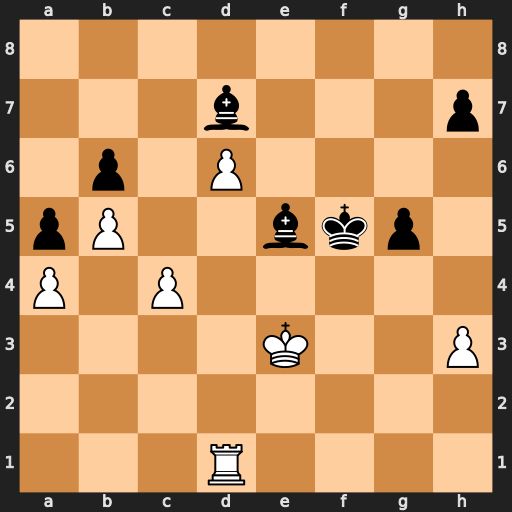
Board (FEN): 8/3b3p/1p1P4/pP2bkp1/P1P5/4K2P/8/3R4
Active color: w
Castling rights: -
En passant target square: -
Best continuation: c5 bxc5 b6